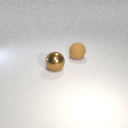
large brown rubber sphere to the right of large brown metal sphere